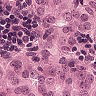
Metastatic tissue present: yes